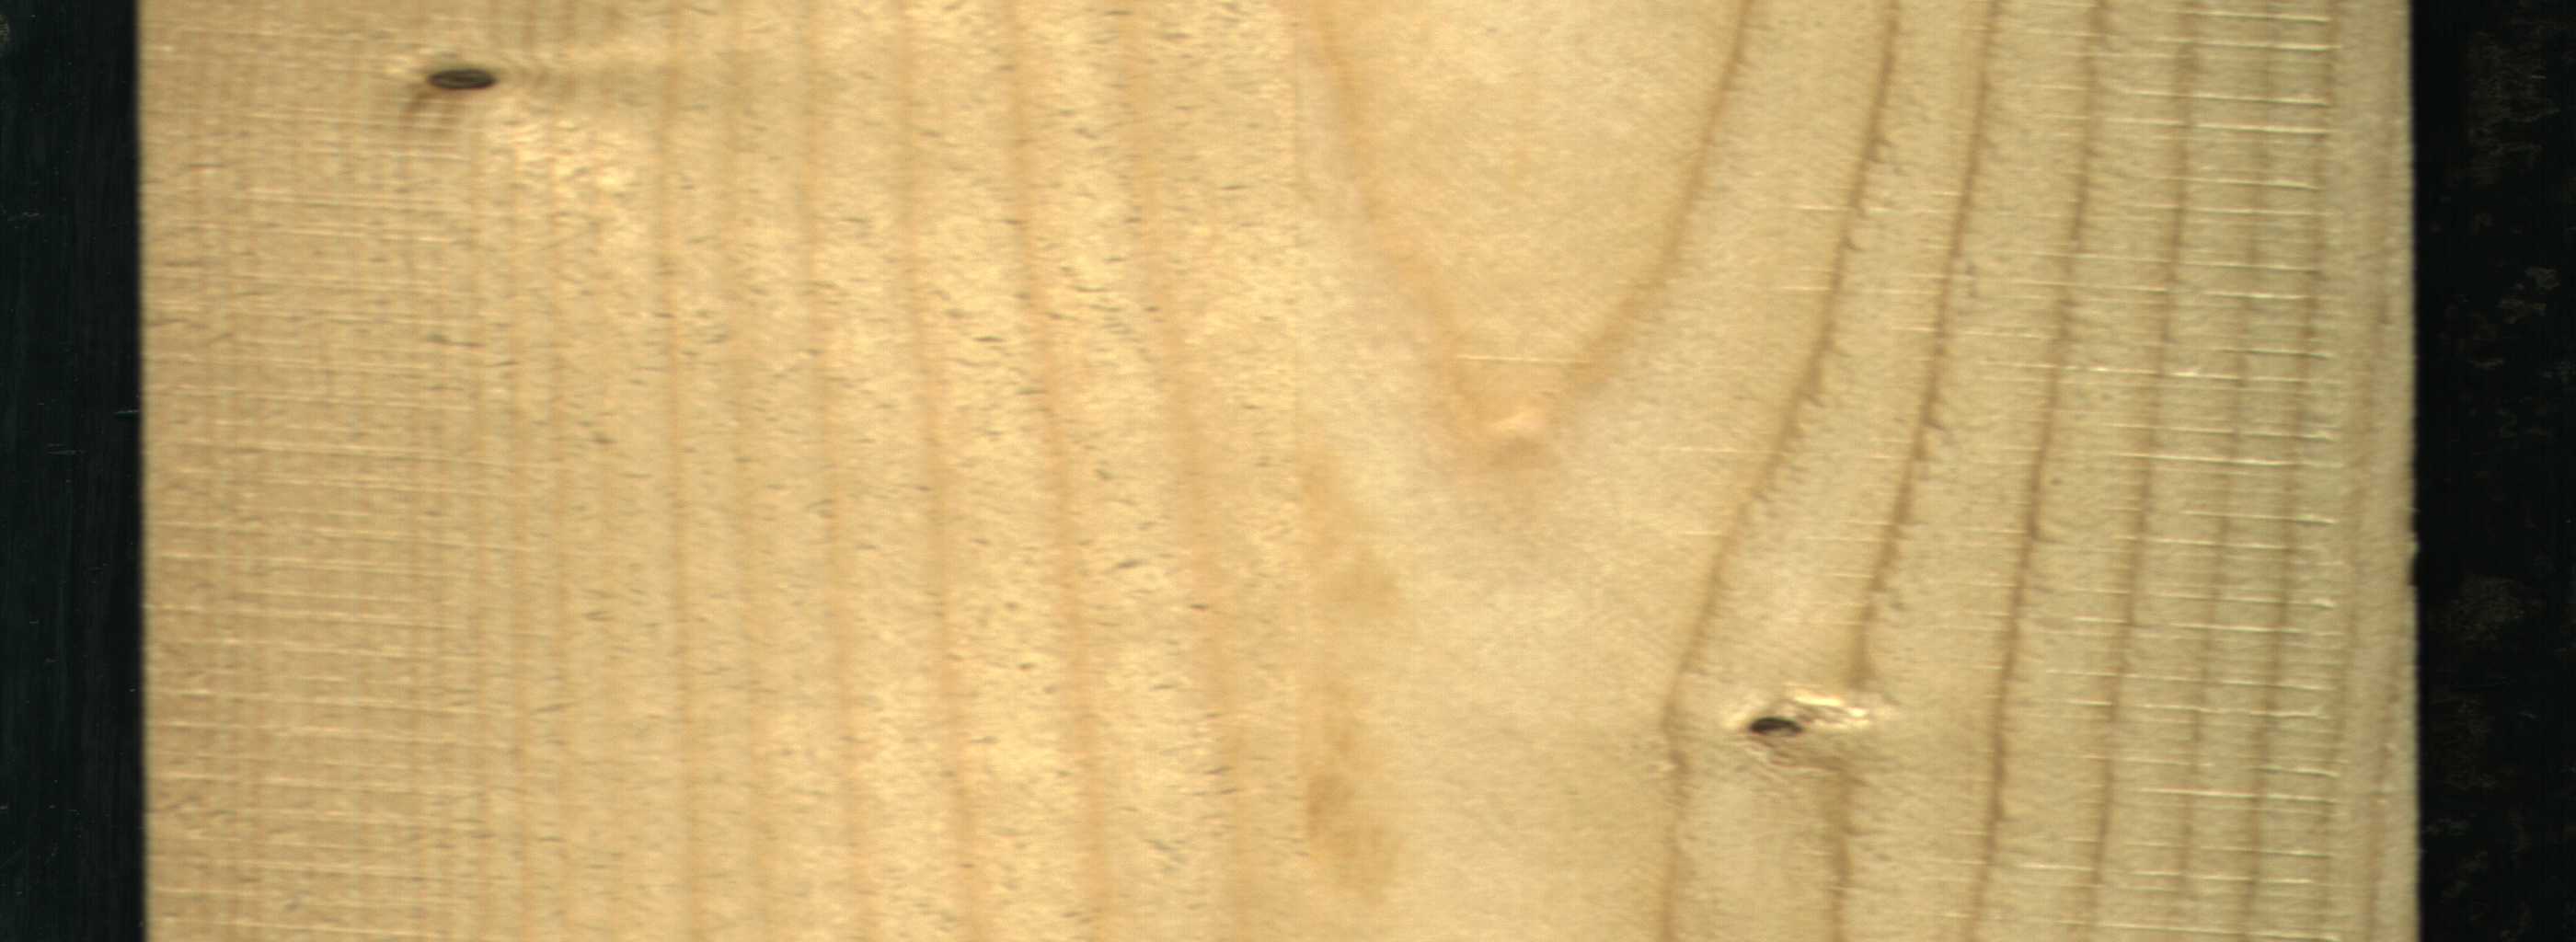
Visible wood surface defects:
Dead_Knot
Live_Knot